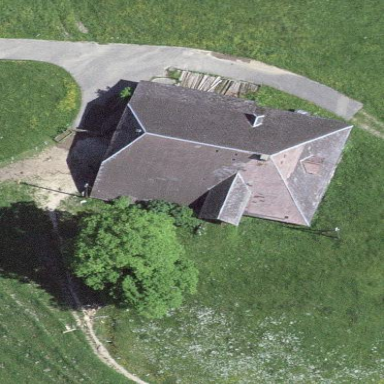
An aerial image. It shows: Farm building.